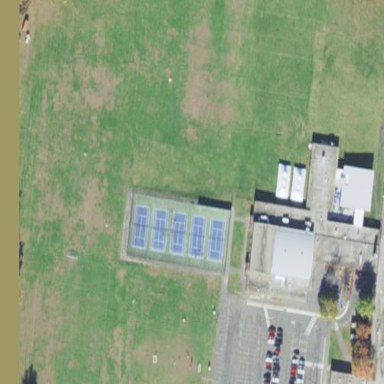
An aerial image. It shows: School.